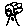
Label: tree